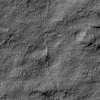
Atmospheric dust classification: not_dusty